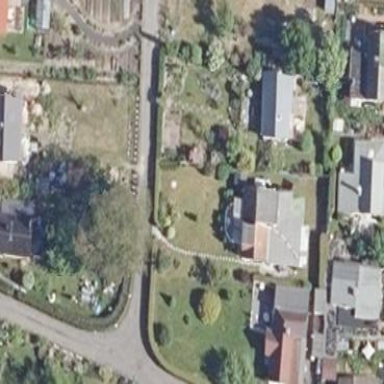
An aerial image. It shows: Plot within allotments.